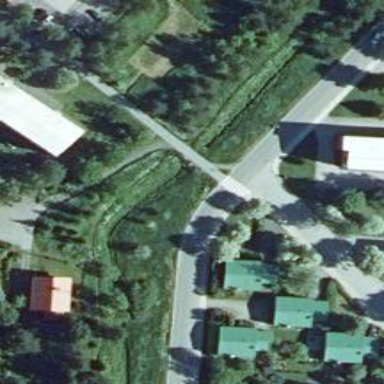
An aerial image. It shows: Asphalt footway with marked crossing.